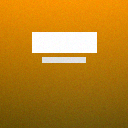
Screen state: on